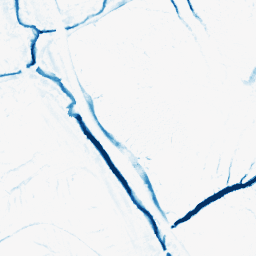
Category: morphological
Decomposition family: morphological
Decomposition parameters: operation: closing
size: 5
Upsampling method: edge_directed
Upsampling parameters: scale: 2
Upsampling scale: 2